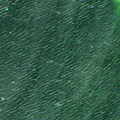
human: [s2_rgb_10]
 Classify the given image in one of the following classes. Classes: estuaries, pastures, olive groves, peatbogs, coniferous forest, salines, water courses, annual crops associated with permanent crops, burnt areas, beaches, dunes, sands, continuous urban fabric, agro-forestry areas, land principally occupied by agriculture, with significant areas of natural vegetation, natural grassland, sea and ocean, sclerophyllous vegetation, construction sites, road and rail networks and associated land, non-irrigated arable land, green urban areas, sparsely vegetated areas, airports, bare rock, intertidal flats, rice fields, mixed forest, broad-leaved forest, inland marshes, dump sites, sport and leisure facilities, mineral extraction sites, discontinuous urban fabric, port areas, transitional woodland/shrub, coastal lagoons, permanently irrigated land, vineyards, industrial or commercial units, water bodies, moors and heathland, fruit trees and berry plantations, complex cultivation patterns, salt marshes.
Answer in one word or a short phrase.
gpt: sea and ocean